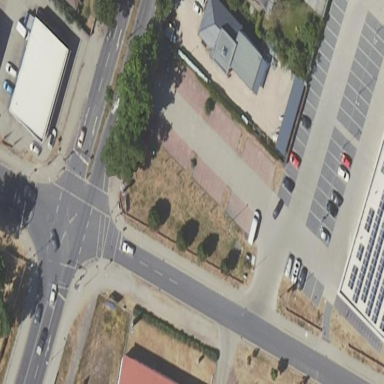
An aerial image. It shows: Parking area with concrete surface.